Aerial crown-view tile of a tropical tree (Barro Colorado Island, Panama), acquired 20240611:
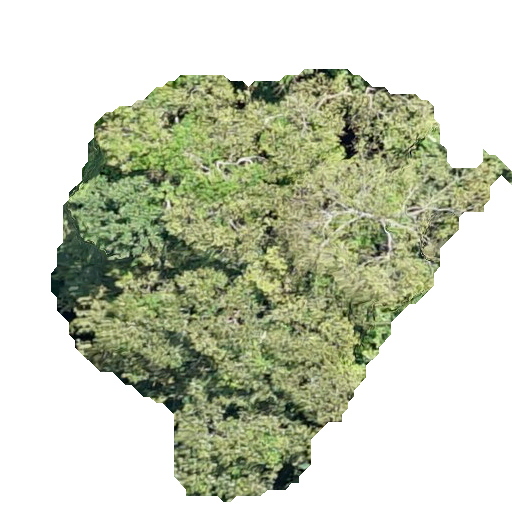
Species: Luehea seemannii
GBIF accepted scientific name: Luehea seemannii
Crown area: 191.622 m²